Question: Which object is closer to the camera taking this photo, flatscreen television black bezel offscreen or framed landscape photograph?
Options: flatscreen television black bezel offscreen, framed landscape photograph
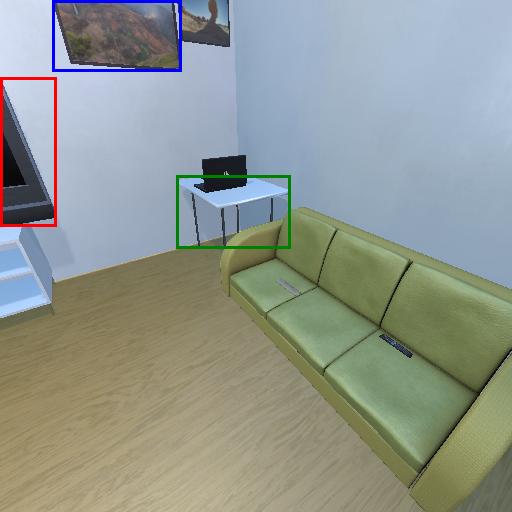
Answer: flatscreen television black bezel offscreen